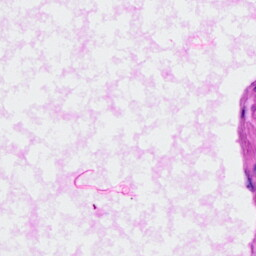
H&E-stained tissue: Ovarian